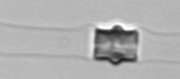
Label: Chaetoceros_didymus